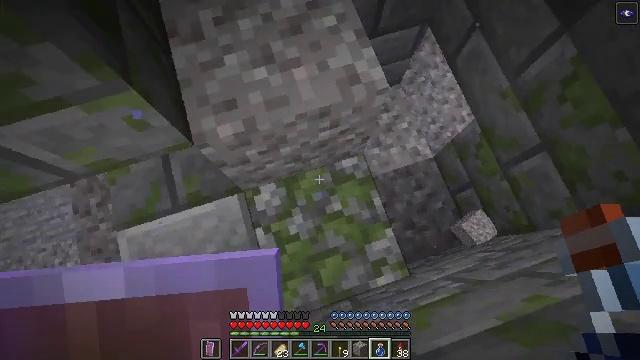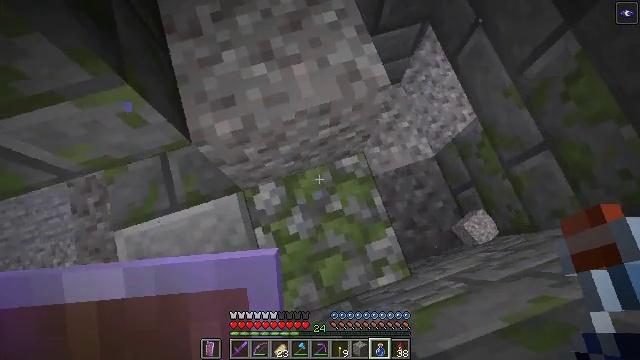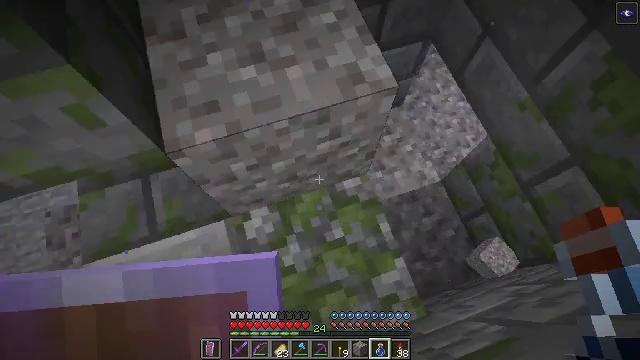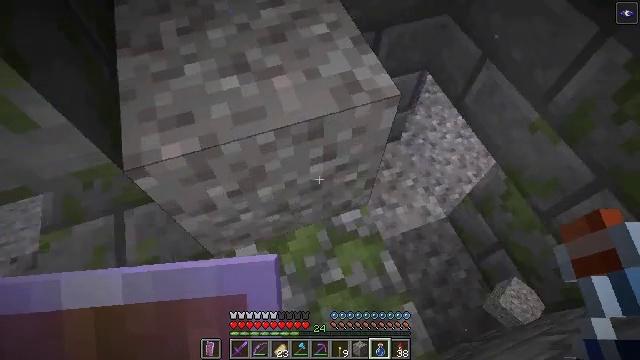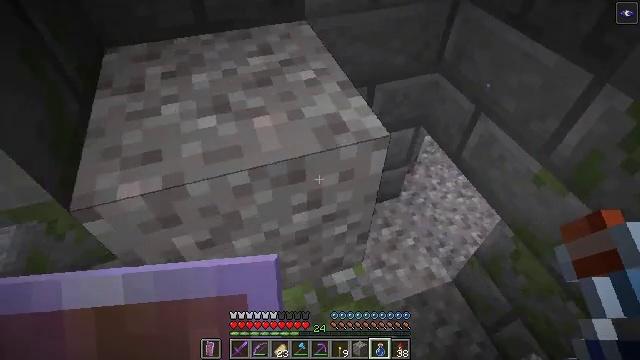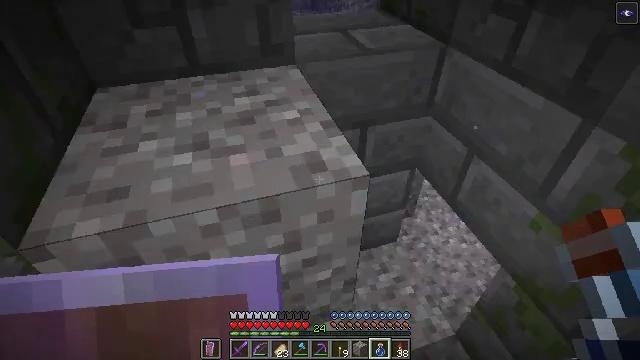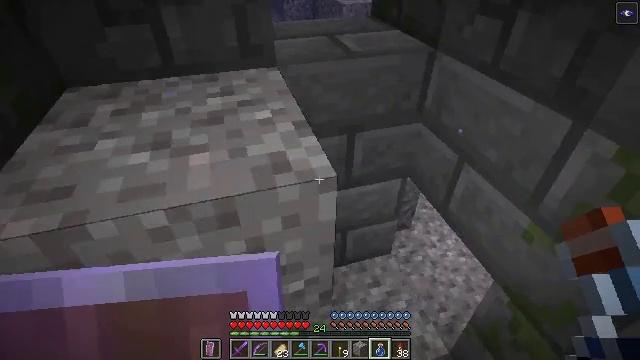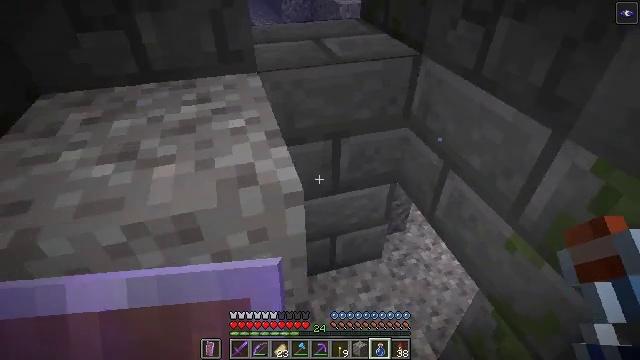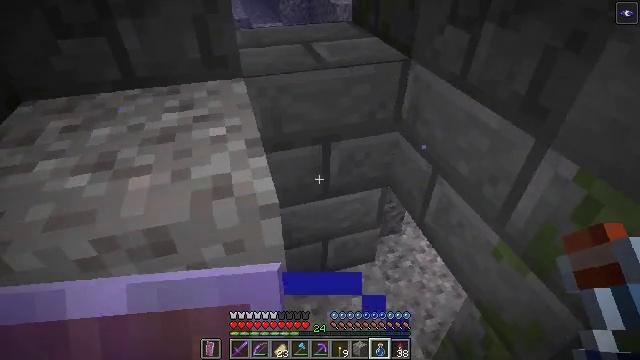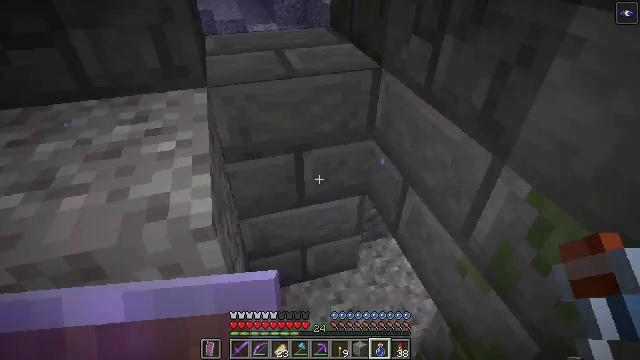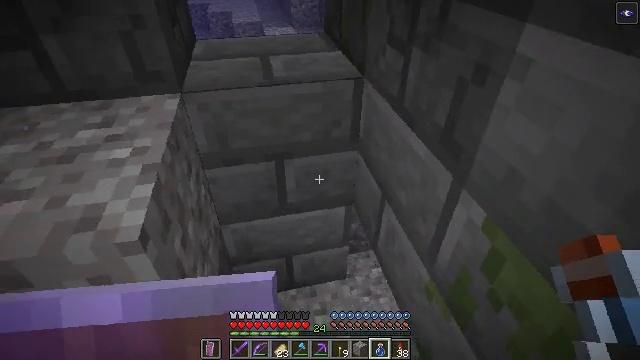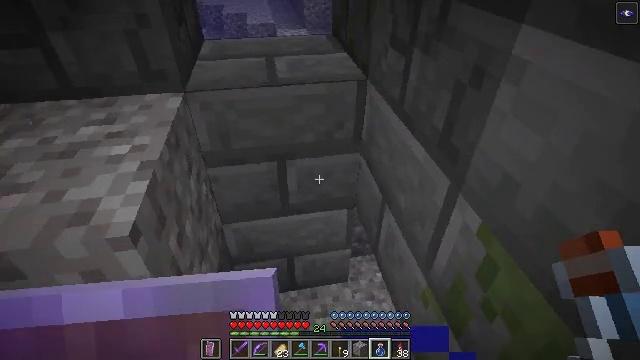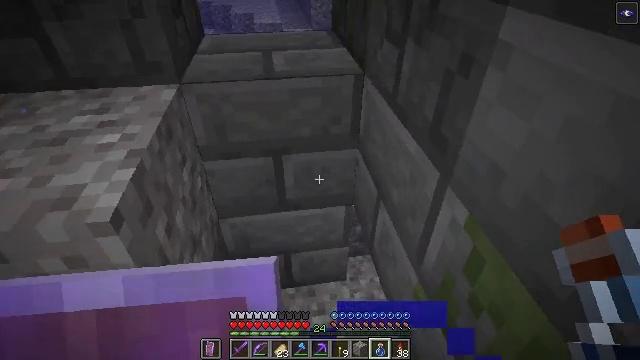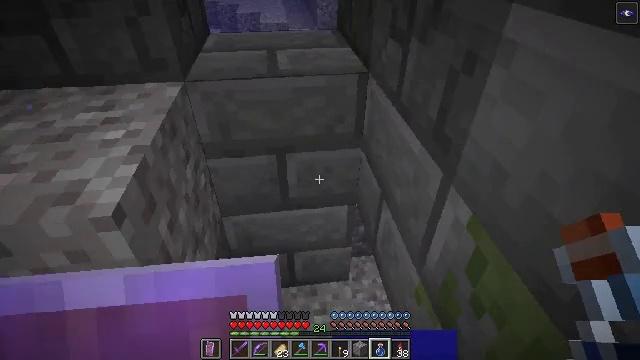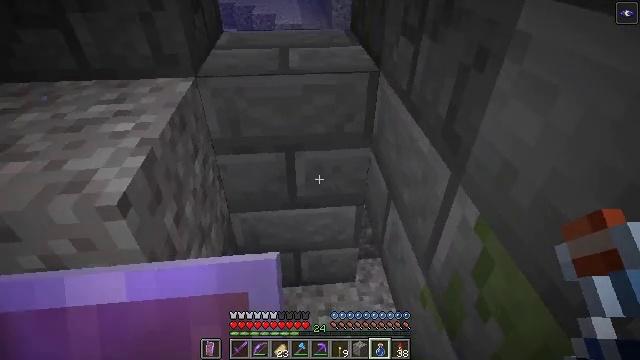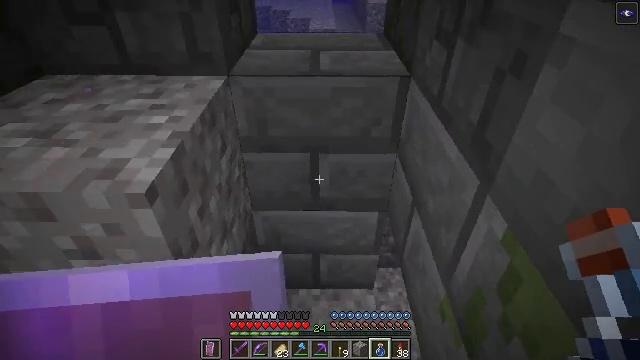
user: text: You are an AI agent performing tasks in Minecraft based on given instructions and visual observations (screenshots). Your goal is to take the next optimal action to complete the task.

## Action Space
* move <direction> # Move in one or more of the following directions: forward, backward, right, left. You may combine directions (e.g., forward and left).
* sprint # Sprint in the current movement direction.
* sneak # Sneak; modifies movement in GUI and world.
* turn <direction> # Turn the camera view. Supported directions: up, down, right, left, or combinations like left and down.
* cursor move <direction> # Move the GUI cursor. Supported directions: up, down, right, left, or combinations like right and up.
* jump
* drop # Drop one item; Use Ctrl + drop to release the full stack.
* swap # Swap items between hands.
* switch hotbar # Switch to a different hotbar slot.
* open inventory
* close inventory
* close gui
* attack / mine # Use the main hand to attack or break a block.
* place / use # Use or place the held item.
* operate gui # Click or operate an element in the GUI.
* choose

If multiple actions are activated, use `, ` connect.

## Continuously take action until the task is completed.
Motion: motion action
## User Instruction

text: Collect gravel for your inventory.
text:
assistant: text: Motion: sneak
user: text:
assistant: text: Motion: move right, sneak, turn up
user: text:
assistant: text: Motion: move right, turn up
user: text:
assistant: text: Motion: move right, turn up
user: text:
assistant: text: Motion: move right, turn left and up
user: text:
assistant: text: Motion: move right, turn up
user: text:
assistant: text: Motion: move right
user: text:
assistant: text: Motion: move right
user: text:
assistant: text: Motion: move right
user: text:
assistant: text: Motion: turn left
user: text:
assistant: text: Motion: turn left
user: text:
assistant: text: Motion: turn left
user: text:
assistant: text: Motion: turn left
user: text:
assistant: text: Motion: turn left
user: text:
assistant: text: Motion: turn left
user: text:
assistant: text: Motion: turn left and up
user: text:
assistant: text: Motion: turn left
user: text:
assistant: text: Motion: turn left
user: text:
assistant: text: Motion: turn left
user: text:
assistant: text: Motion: no_op
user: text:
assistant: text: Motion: turn left
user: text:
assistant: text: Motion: turn left
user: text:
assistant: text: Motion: no_op
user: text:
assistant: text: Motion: no_op
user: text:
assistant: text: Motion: no_op
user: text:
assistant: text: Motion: turn left
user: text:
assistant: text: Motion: turn left
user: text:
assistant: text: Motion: turn left
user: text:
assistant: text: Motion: no_op
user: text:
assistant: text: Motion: no_op